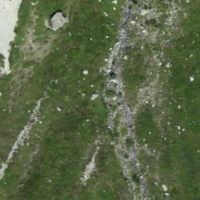
EUNIS habitat code: 31
Species observed at this site:
Aquila chrysaetos